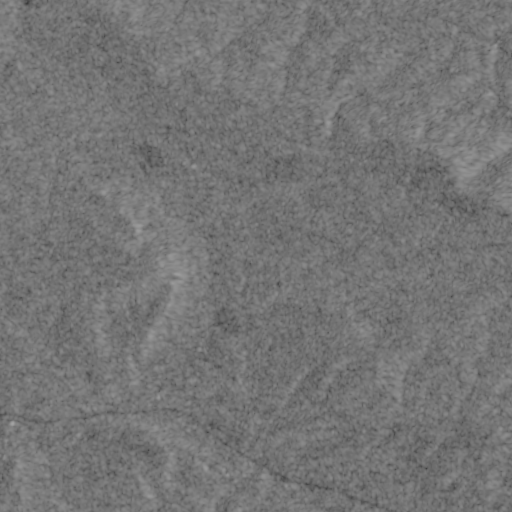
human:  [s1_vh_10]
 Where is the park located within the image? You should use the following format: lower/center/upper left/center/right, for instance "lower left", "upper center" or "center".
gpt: The park is located in the upper left of the image.
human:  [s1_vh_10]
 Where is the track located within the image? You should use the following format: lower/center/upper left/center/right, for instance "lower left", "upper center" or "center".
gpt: There is no track in the image.

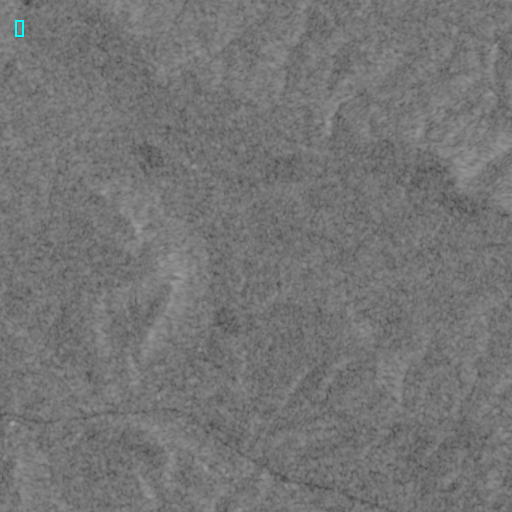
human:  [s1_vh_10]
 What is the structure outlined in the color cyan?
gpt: The structure outlined in cyan is a park.
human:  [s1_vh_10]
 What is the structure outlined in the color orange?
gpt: There is no orange outline.